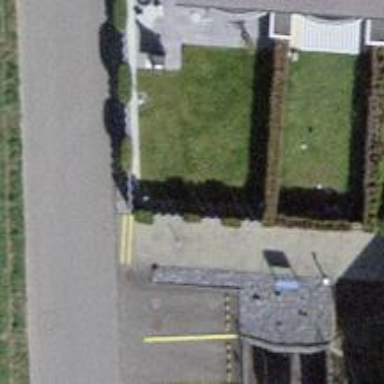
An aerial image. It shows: Bollard barrier.